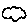
Label: cloud